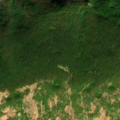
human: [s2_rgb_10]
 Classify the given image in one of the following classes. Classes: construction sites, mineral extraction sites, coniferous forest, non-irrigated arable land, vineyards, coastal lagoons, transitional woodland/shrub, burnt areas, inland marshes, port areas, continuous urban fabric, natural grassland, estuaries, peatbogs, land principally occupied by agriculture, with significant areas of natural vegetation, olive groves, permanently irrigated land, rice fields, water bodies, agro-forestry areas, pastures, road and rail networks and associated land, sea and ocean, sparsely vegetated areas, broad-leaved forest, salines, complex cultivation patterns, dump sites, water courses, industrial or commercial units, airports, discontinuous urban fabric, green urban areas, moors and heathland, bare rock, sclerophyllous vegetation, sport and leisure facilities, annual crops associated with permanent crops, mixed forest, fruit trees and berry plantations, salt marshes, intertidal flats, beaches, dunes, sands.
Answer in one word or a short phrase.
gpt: broad-leaved forest, natural grassland, transitional woodland/shrub